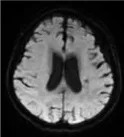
Brain MR of the patient. MRI angiogram suggested stenosis of the left middle cerebral artery (red arrow) (G).
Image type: radiology (mri)